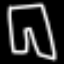
Label: pants